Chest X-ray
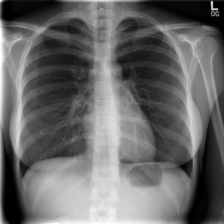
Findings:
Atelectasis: negative
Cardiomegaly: negative
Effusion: negative
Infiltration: negative
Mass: negative
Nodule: negative
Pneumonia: negative
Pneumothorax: negative
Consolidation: negative
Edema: negative
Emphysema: negative
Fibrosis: negative
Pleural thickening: negative
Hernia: negative